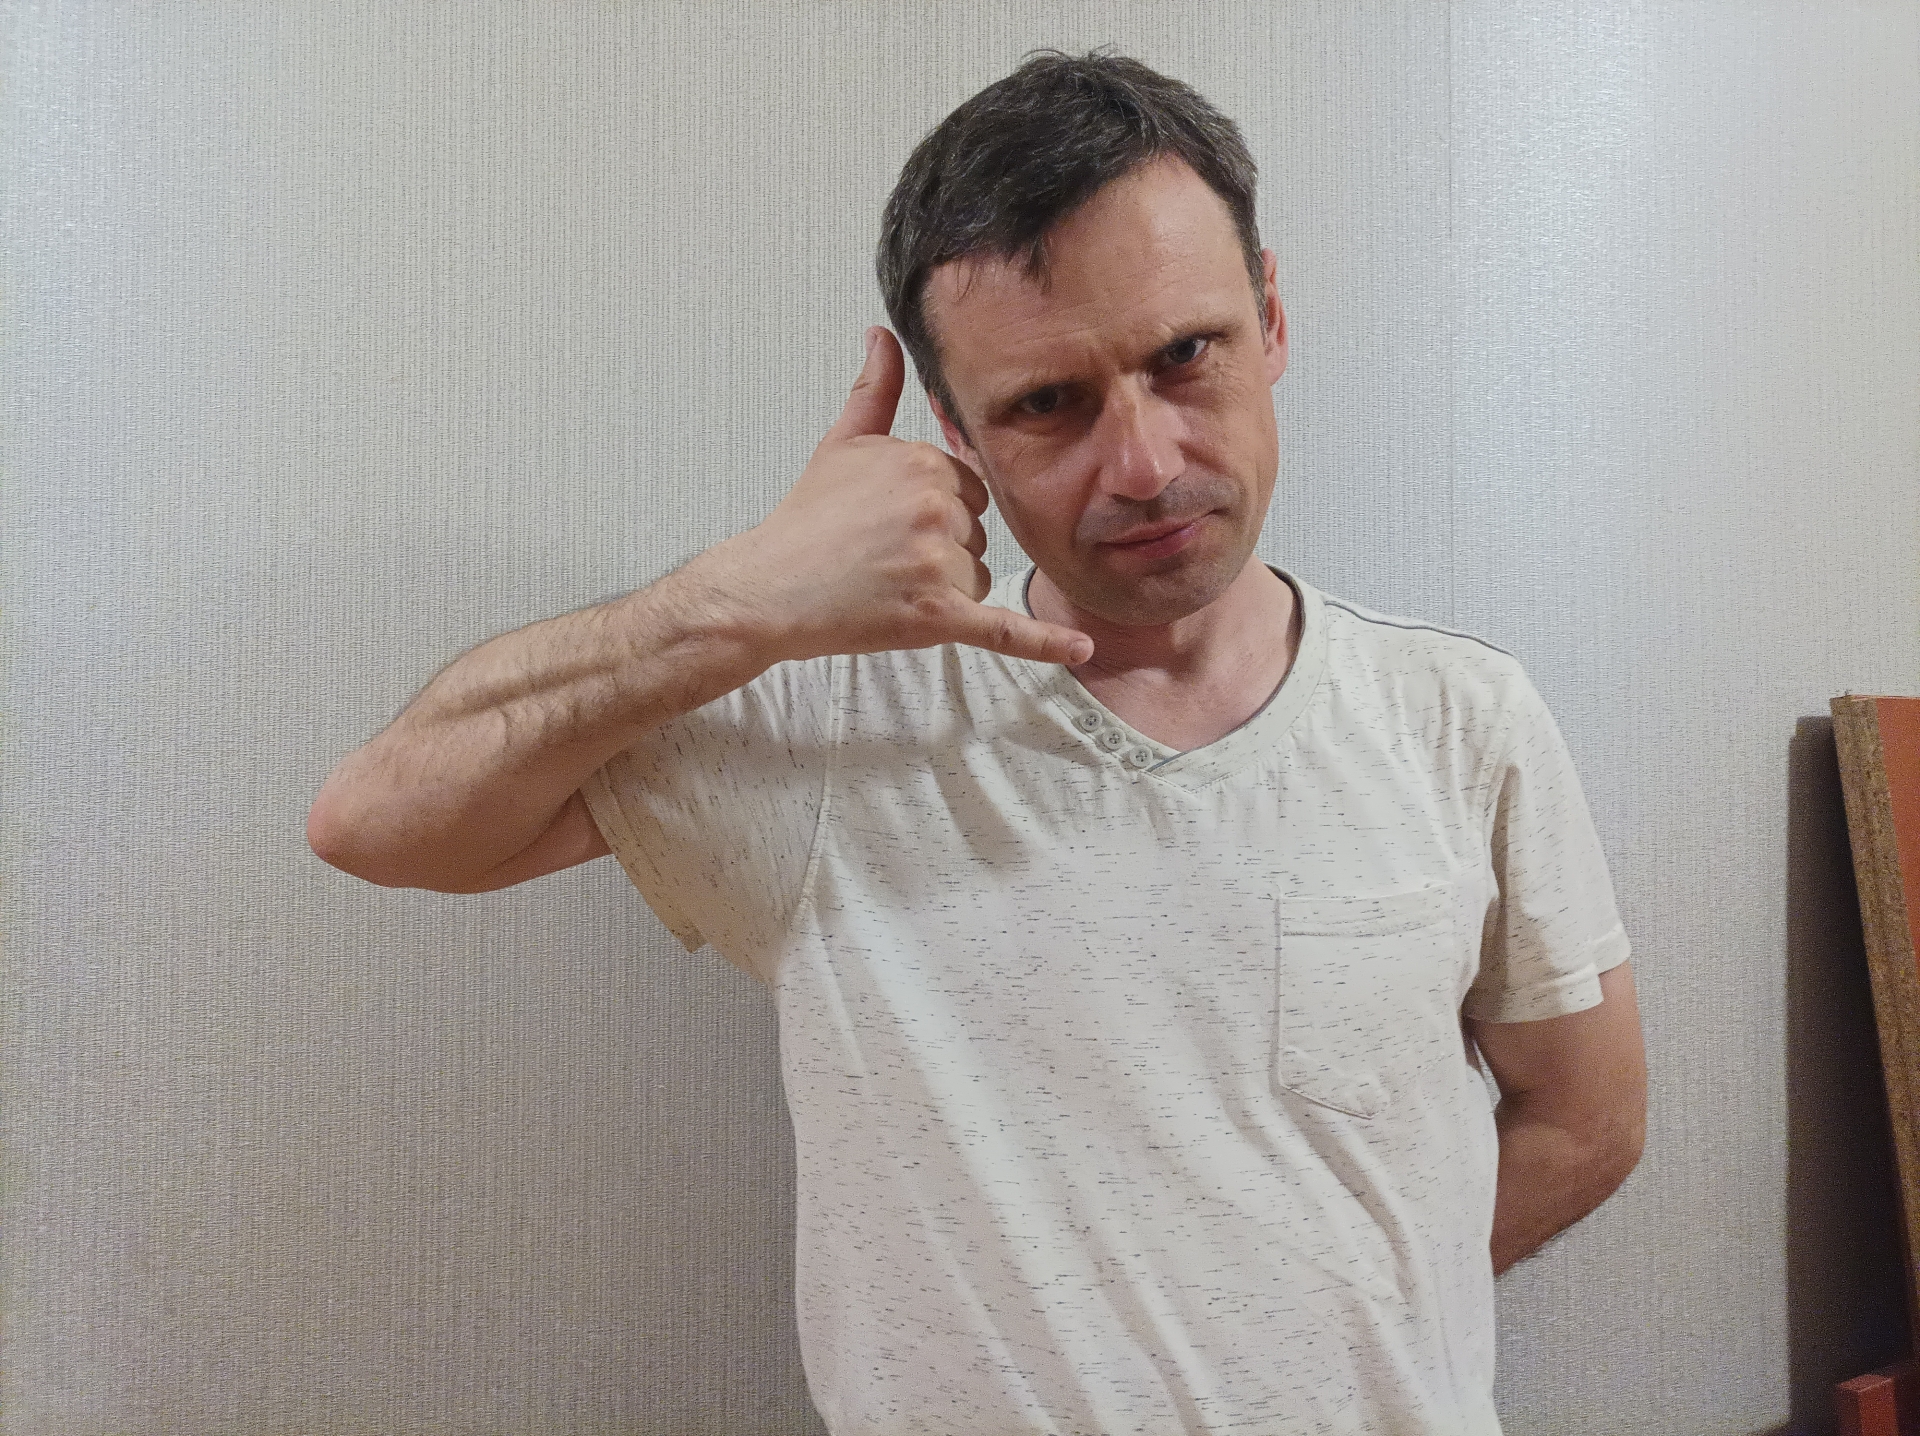
Label: clear